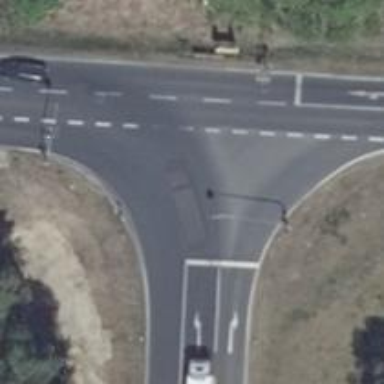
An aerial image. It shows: Road with traffic signals.